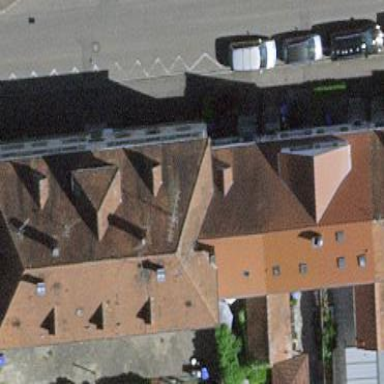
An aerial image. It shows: Hipped roof apartment building.